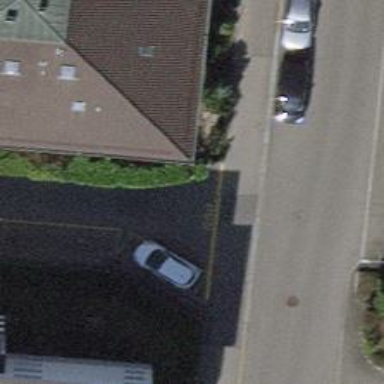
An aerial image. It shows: Residential road with asphalt surface. Sidewalk is present on the left side.